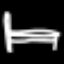
Label: bed